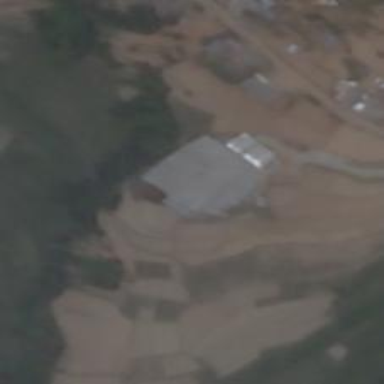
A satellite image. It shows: Warehouse.